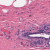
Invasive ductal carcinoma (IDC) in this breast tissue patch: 0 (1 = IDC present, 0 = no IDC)